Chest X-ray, PA view. Patient: 71 years old, sex F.
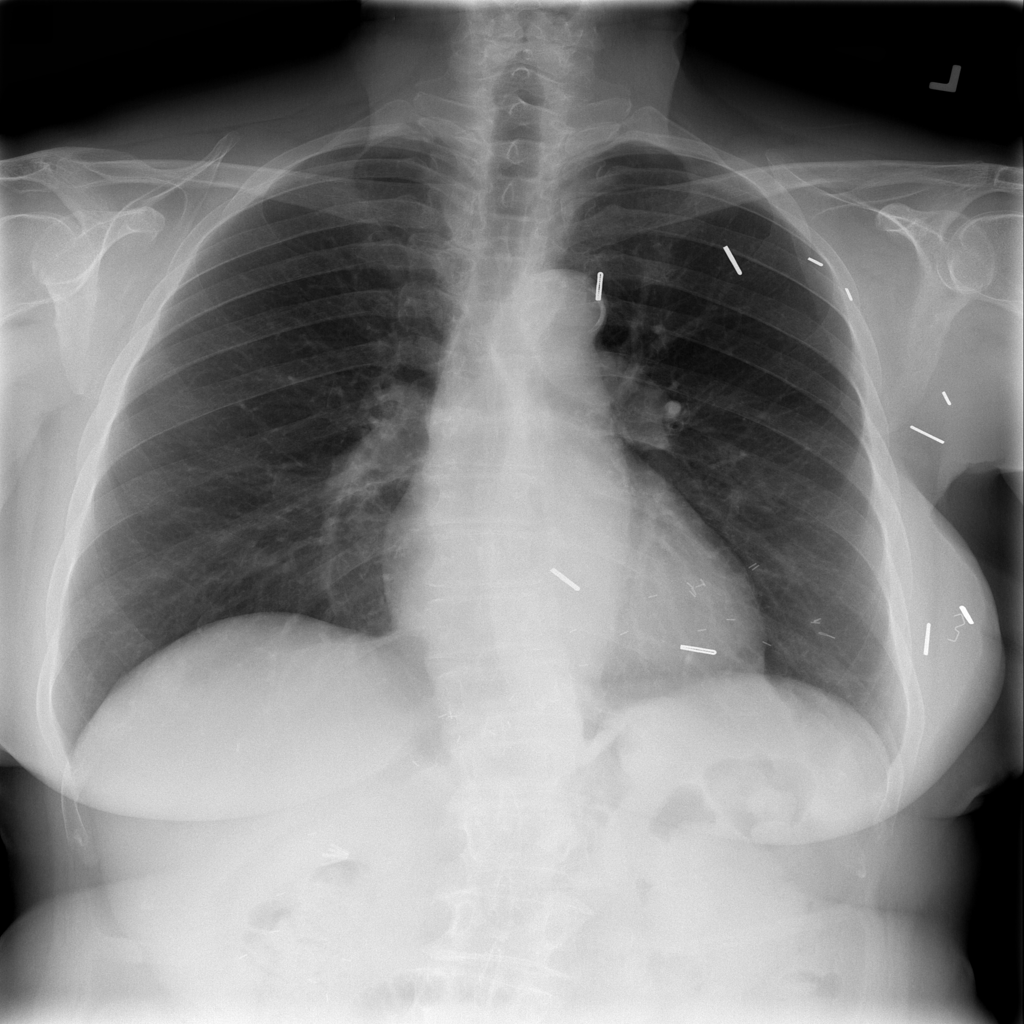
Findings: No Finding